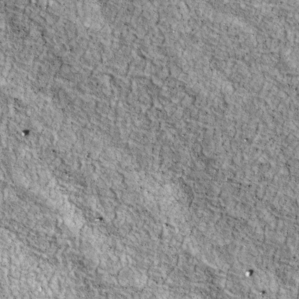
Label: non_frost